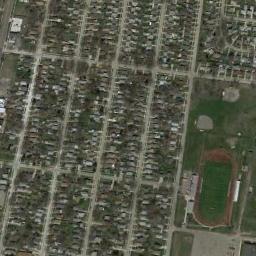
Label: ground_track_field